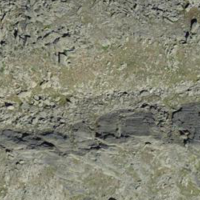
EUNIS habitat code: 48
Species observed at this site:
Geum montanum